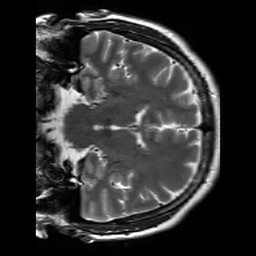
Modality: T2w
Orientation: coronal
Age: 26
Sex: male
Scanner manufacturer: siemens
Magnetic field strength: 3 T
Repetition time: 7 s
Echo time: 0.09 s